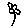
Label: flower